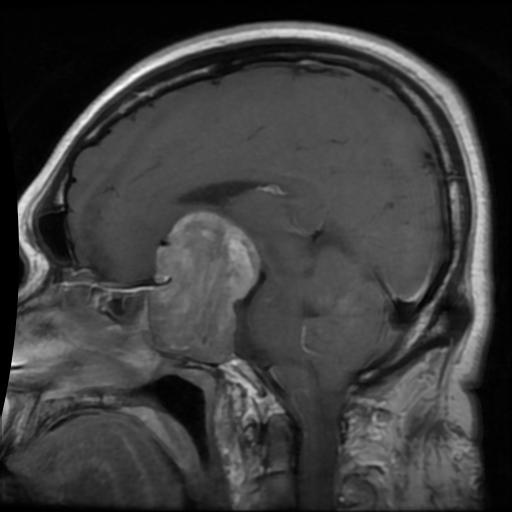
Label: pituitary